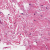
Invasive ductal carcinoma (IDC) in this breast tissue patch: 0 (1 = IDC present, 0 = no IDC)